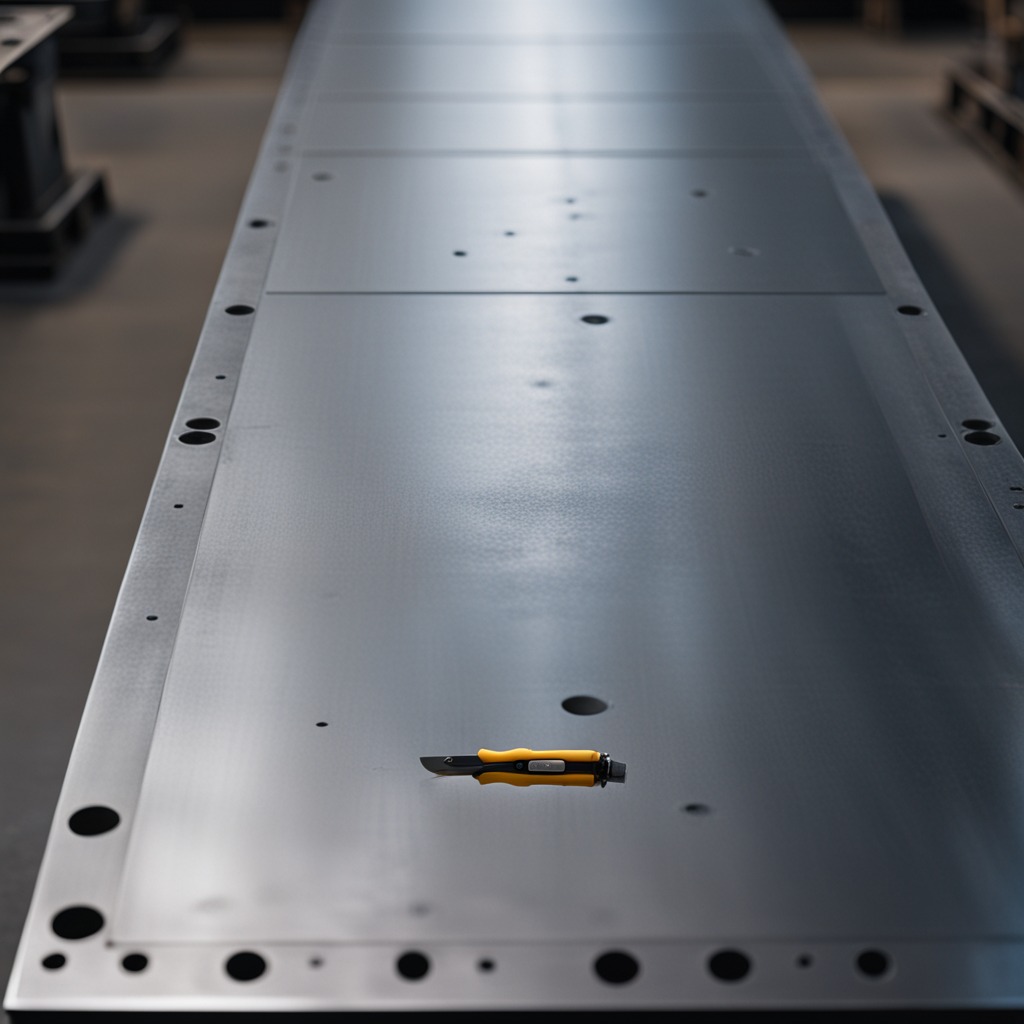
A utility knife is lying on a cold steel table in a mining workshop.